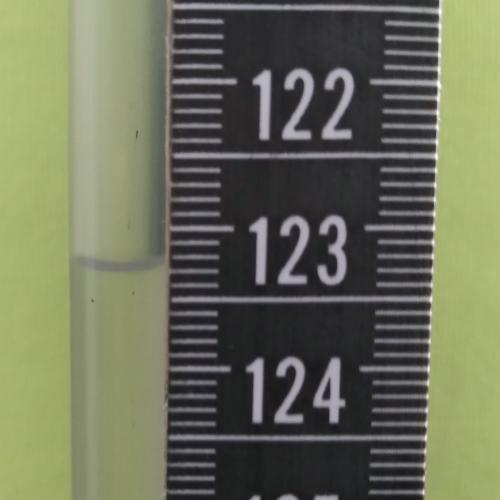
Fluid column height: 123.3 cm